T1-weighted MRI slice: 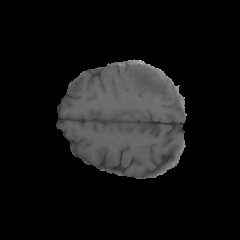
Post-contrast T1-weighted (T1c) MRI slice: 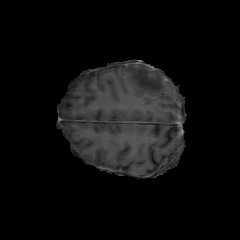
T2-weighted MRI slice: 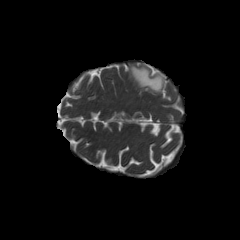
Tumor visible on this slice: yes